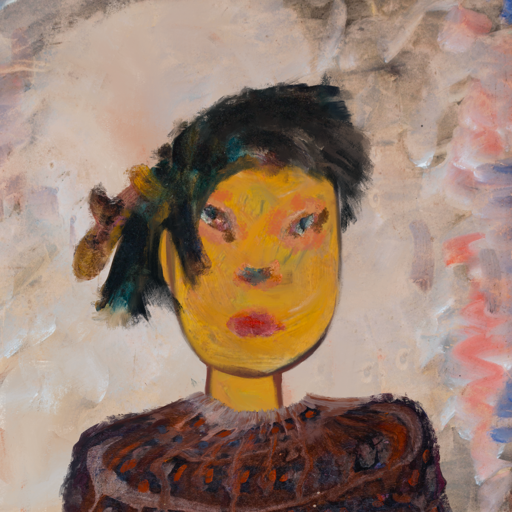
Background: Roy_Bahadur, Head And Neck Front: After_Raid, Face Front: Boggyland, Bust: Hypocrite, Hair Front: Pipe, Head Accessory: Blank, Second Necklace: Blank, Necklace: Blank, Baby: Blank